Modality: CBCT
Slice 91 of 228
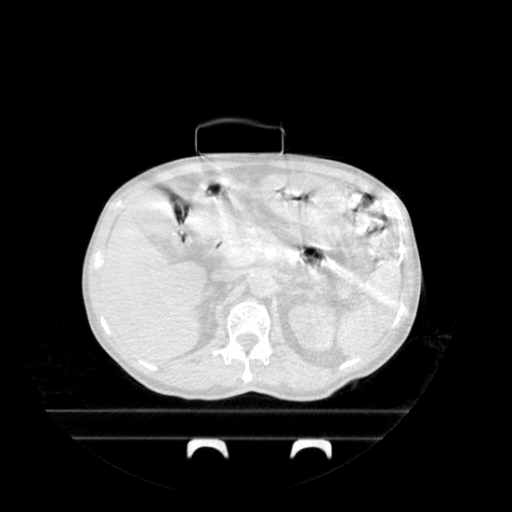